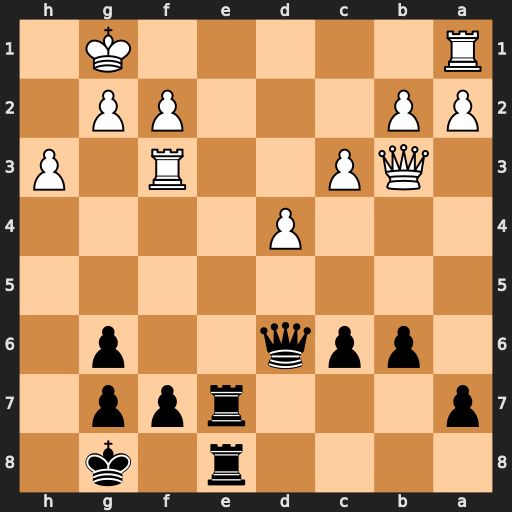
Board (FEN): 4r1k1/p3rpp1/1ppq2p1/8/3P4/1QP2R1P/PP3PP1/R5K1
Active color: b
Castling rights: -
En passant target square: -
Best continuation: Re1+ Rxe1 Rxe1#